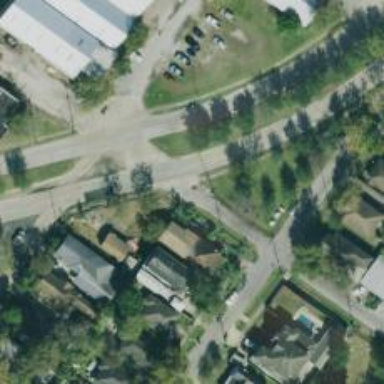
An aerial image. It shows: Road with stop sign.